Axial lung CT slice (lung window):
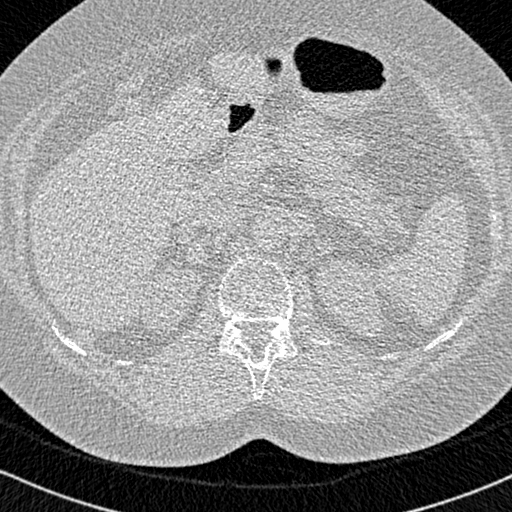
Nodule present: no